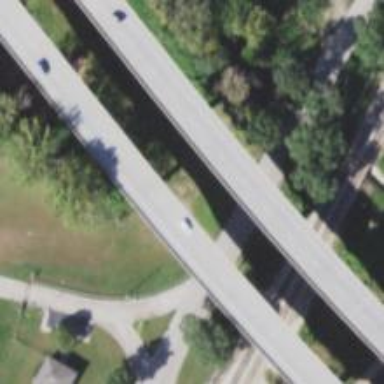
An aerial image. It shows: Beam-structured bridge on motorway.